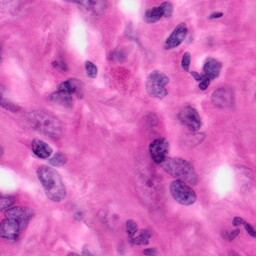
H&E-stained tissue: Pancreatic